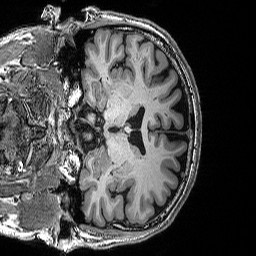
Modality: T1w
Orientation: coronal
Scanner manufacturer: siemens
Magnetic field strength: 3 T
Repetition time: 2.53 s
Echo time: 0.0033 s